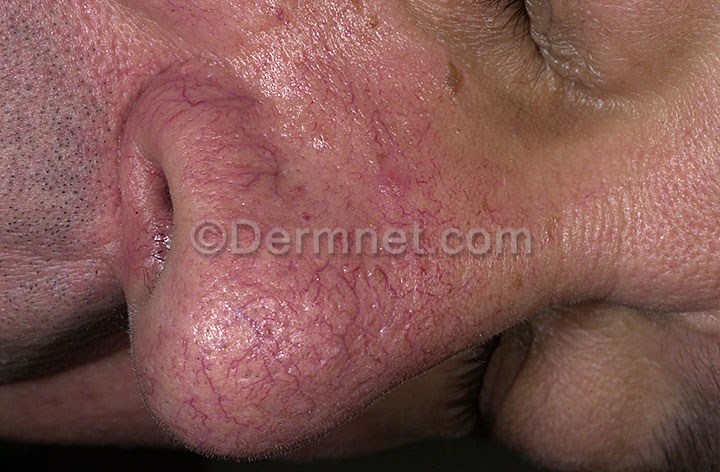
Disease: Vascular Tumors